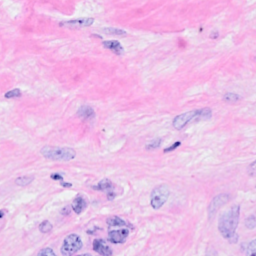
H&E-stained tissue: Breast